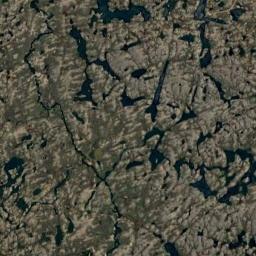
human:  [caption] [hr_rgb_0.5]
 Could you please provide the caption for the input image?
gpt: There are a few brown bare lands in the river in a wetland with sparse green plants on the bare lands .

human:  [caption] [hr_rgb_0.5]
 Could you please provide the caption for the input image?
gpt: There is a triangle-like lake in the middle of this wetland .

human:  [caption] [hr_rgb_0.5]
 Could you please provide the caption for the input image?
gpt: Many waters of different sizes are surrounded by wetlands .

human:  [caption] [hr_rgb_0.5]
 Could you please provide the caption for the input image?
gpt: The wetland consists of bare land and water .

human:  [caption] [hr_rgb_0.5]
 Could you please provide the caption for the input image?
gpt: There are much bare land and some water areas on the wetland .